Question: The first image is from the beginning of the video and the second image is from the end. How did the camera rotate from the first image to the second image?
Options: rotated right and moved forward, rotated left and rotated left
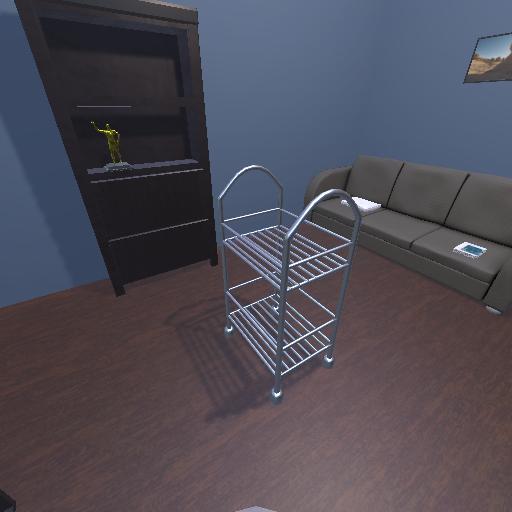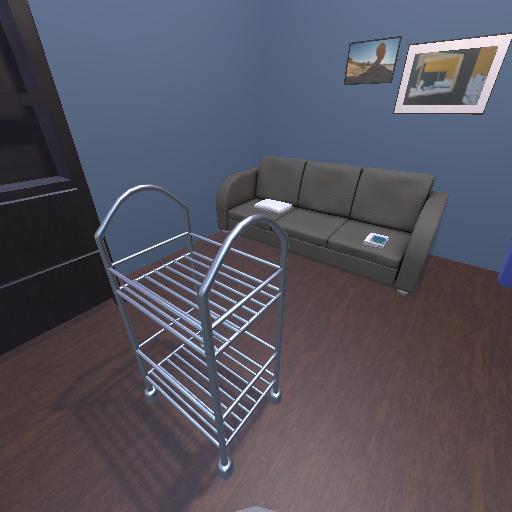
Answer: rotated right and moved forward